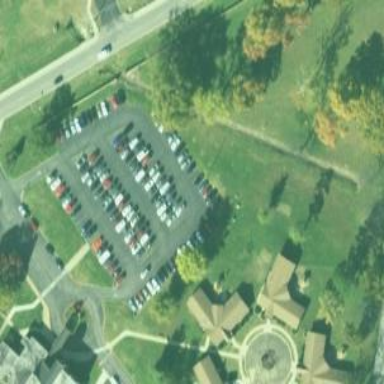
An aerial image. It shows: Parking area.